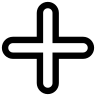
Cursor type: crosshair
OS/theme: linux-bibata
Variant: white